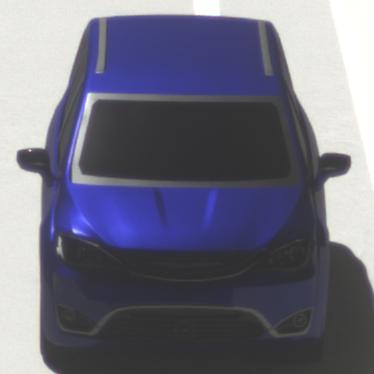
Make: Chrysler
Model: Pacifica
Detailed model: -
Model produced from: 2016
Model produced until: 2020
Doors: 5
Color: blue
Road condition: dry road
Daytime: midday
Contrast: high contrast